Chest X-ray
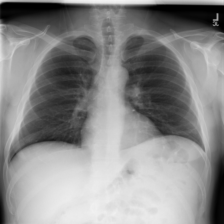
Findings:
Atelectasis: negative
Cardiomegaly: negative
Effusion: negative
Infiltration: negative
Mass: negative
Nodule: negative
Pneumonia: negative
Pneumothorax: negative
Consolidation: negative
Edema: negative
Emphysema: negative
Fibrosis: negative
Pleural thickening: negative
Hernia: negative